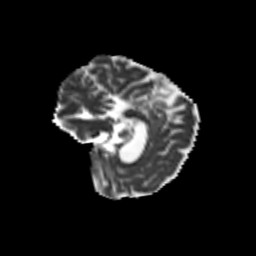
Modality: MD
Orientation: sagittal
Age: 47
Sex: female
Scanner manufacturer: siemens
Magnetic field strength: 3 T
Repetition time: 8.6 s
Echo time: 0.095 s